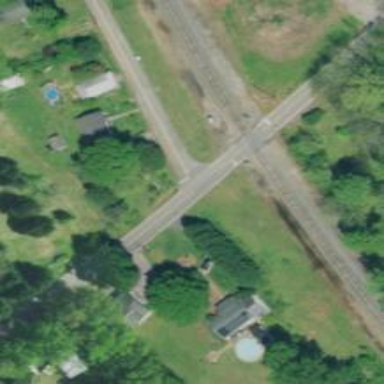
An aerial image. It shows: Level crossing along the railway.